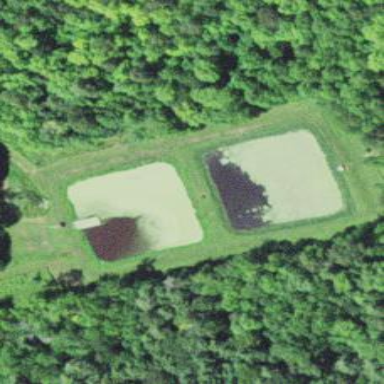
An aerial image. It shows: Pond located in basin area with natural surroundings of water.